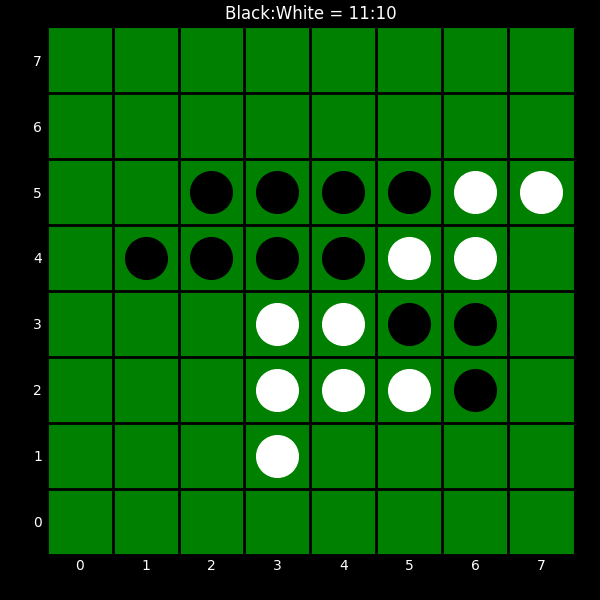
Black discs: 11
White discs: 10